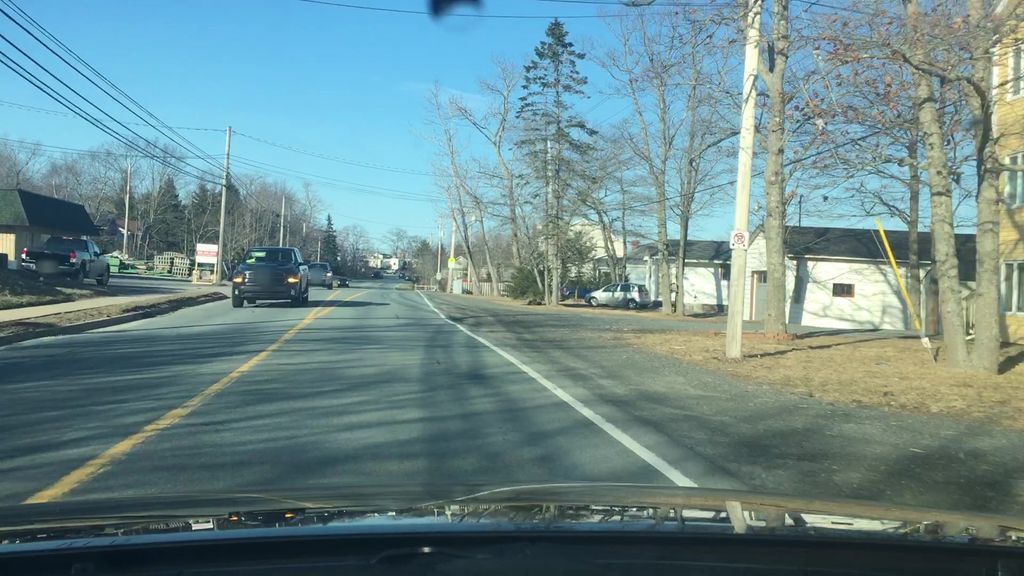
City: halifax